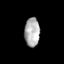
Tissue: lung
Cell type: T cells
Senescence score: 0.1322
Nuclear area (px): 427
Mean DAPI intensity: 176.609